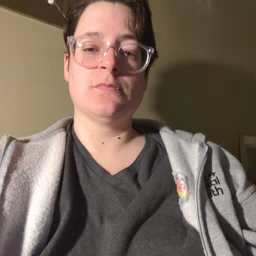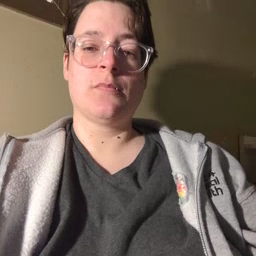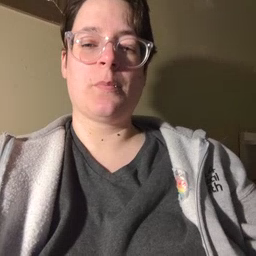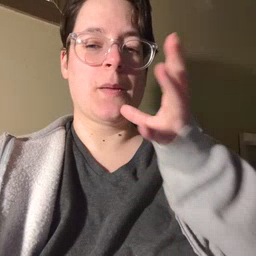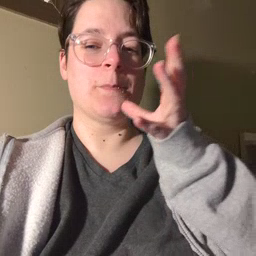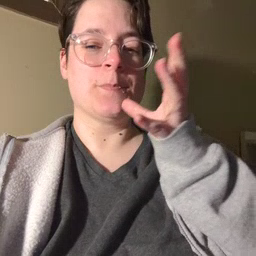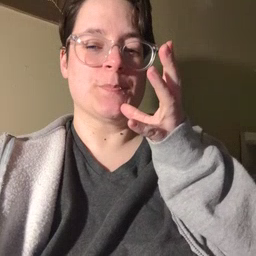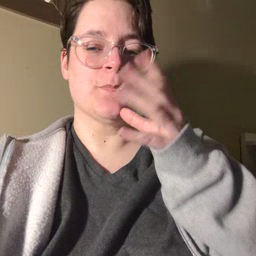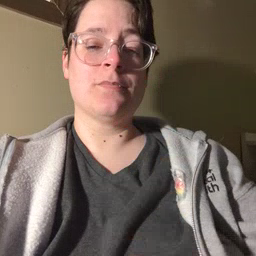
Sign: mom